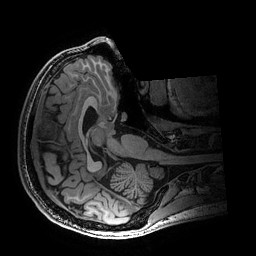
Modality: T1w
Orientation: axial
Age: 20
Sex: male
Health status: healthy
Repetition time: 2.53 s
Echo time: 0.0034 s